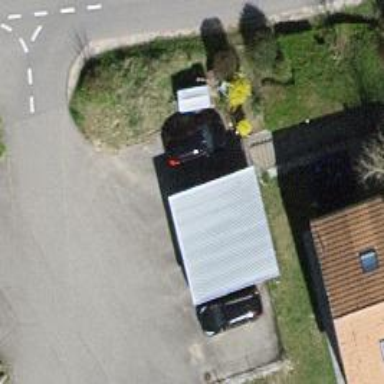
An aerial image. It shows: View of roof of building.